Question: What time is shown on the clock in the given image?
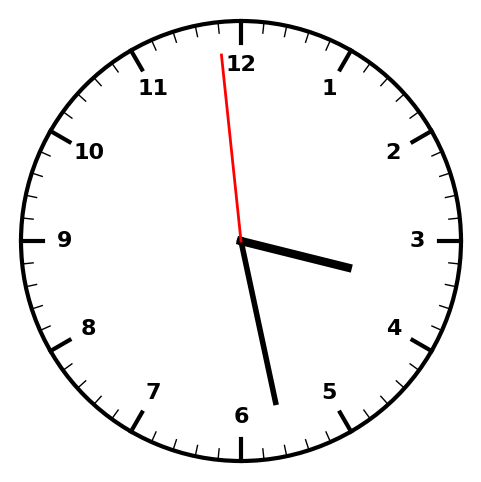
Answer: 03:27:59